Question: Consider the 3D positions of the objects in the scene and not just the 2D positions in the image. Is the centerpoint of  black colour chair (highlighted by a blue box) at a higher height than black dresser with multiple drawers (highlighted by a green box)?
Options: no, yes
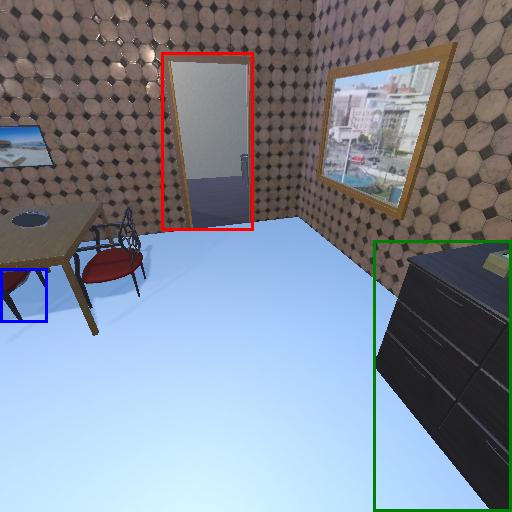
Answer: no